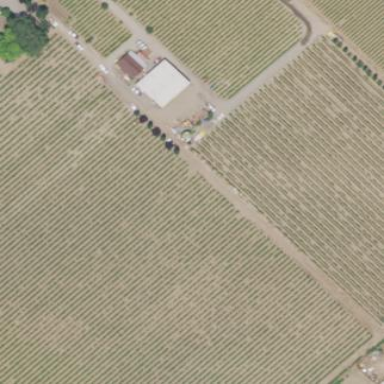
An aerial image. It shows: Vineyard with grape crops.